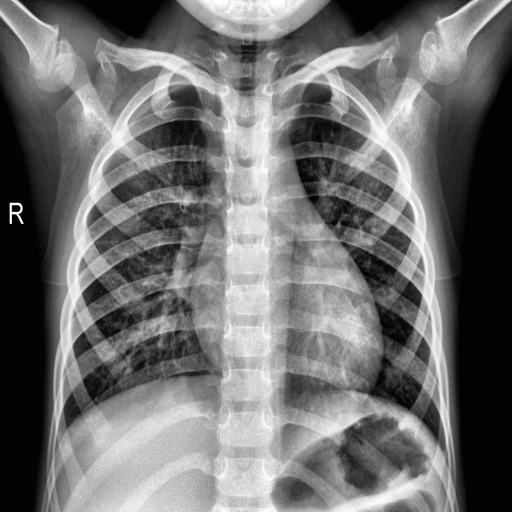
Finding: NORMAL